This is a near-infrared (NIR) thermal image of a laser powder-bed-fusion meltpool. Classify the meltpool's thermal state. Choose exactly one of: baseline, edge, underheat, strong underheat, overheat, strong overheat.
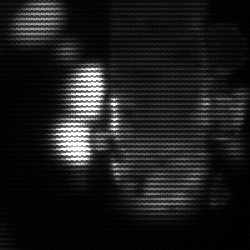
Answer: strong underheat